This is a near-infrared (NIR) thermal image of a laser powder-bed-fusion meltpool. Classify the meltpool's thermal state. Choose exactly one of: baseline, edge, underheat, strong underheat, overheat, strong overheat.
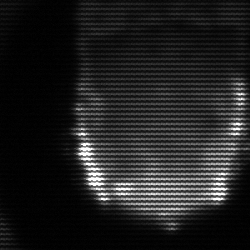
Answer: baseline